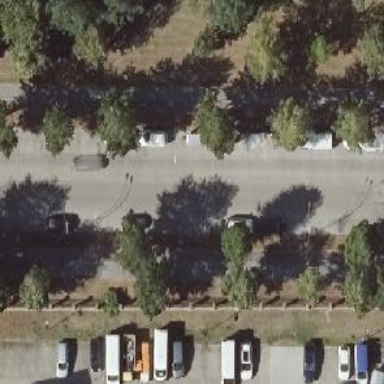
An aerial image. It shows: Taxi stand.